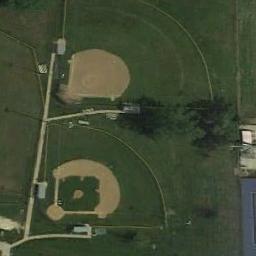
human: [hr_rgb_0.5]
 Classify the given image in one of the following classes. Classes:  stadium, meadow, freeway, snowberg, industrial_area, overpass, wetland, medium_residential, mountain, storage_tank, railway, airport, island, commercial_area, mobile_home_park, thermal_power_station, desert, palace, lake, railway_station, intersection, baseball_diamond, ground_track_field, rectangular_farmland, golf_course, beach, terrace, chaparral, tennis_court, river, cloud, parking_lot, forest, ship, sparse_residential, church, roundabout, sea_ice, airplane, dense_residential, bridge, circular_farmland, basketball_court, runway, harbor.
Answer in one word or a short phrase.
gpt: baseball_diamond